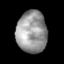
Tissue: skin
Cell type: Epithelial cells
Senescence score: 0.2578
Nuclear area (px): 1244
Mean DAPI intensity: 151.895